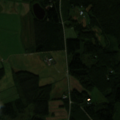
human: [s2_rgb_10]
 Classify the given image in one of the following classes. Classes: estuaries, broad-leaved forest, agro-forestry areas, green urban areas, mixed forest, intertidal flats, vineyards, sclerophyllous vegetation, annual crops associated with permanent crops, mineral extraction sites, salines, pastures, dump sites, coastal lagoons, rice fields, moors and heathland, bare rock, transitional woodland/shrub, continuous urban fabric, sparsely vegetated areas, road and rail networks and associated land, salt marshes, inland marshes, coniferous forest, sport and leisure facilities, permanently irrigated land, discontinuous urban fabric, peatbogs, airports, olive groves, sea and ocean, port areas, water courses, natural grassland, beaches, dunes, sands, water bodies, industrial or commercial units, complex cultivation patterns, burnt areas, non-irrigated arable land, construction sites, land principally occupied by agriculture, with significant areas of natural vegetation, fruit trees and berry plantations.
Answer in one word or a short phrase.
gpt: non-irrigated arable land, coniferous forest, mixed forest, transitional woodland/shrub